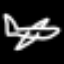
Label: airplane